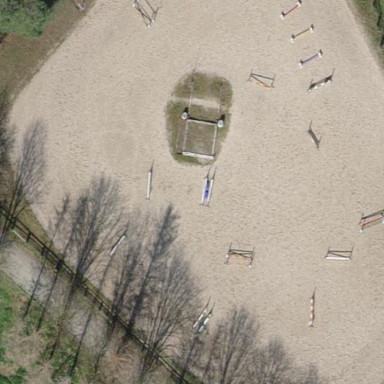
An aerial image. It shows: Equestrian pitch for leisure land use.